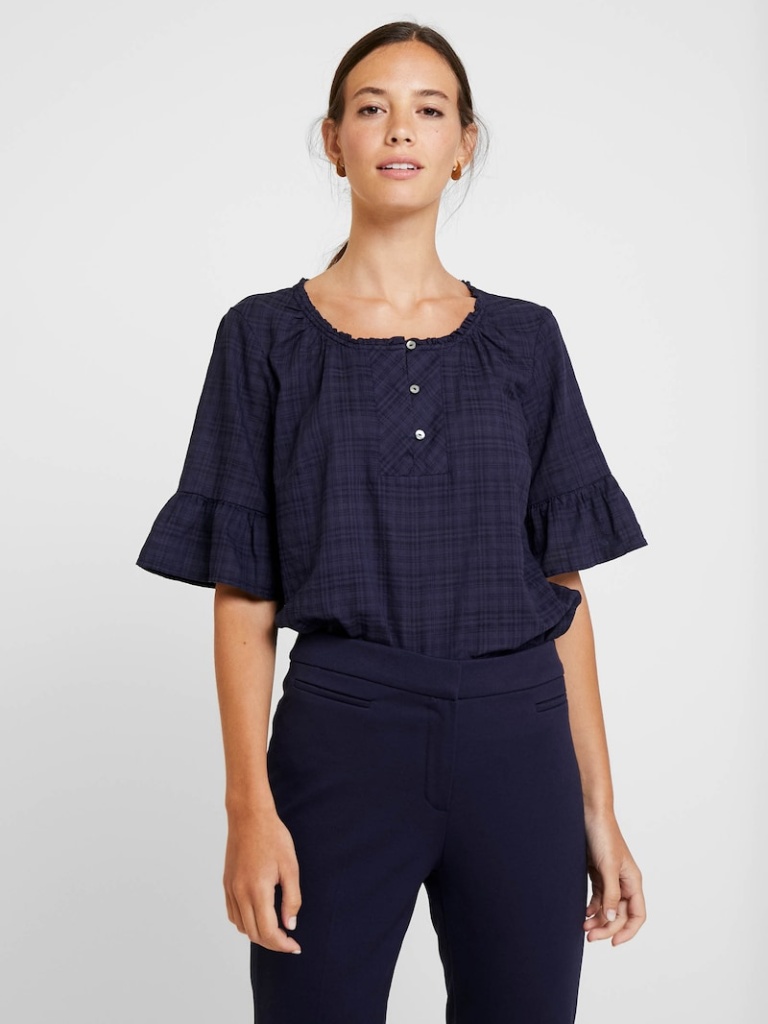
cotton relaxed short sleeve hip length Fully Tucked in crew blouse